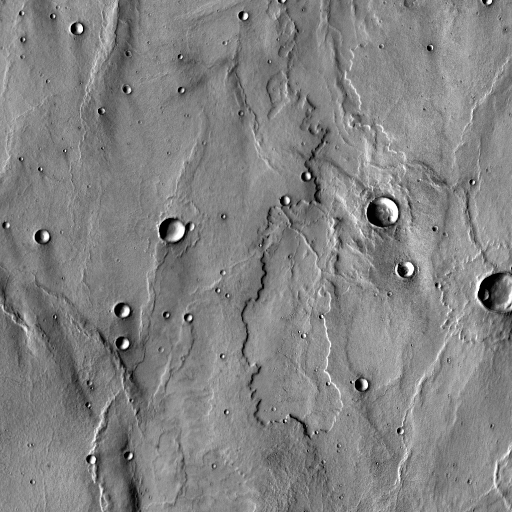
Crater classes present: Background, Other, Layered, Secondary